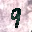
Label: 9